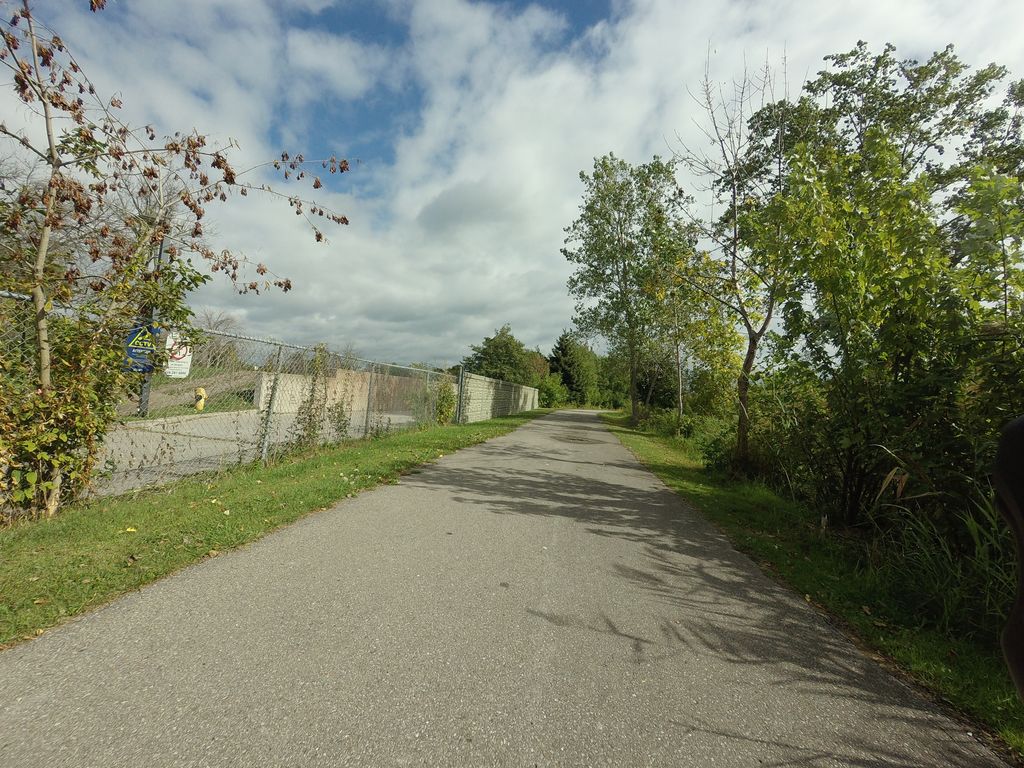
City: toronto